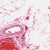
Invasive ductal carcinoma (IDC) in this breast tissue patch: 0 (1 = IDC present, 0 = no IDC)